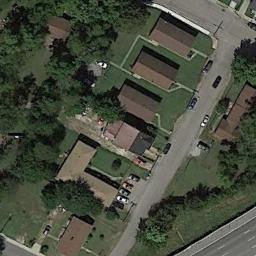
Label: residential